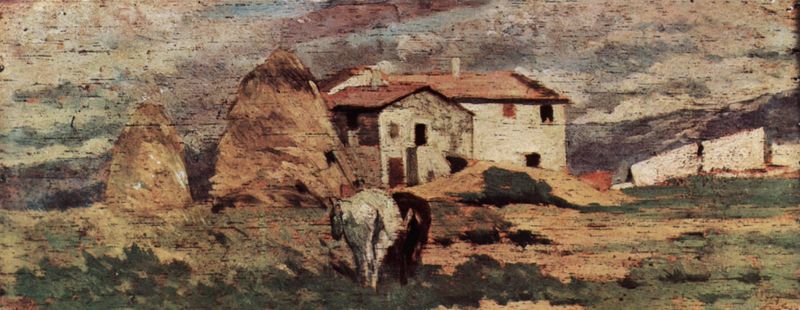
Titel: Bauernhaus in livornesischer Landschaft
Künstler: Giovanni Fattori
Standort: Milano
Institution: Collezione R. Jucker
Schlagwörter: baum, berg, felsen, gemälde, himmel, wolken, gelb, grün, himmerl, impressionismus, landschaft, menschen, ocker, braun, fenster, grau, schwarz, stroh, tür, weiss, dach, gebäude, gras, haus, rot, tier, tiere, wiese, wolke, wand, signatur, öl, erde, häuser, hügel, kühe, natur, vieh, weide, pastos, boden, land, wald, kamin, pferd, pferde, schornstein, garten, landschft, schweif, heu, dorf, mauer, kuh, beige, bauernhof, hof, schlot, blue, red, white, window, black, gold, gray, green, grey, painting, windows, yellow, pink, brown, expressionistisch, alpen, haufen, heuhaufen, bürger, leinwand, schimmel, putz, verwischt, smoke, cloud, clouds, horses, sky, tree, building, field, hills, house, landscape, nature, bauernhäuser, stall, roof, gehöft, brauner, grass, mediterran, animals, tail, gün, plaster, cloudy, door, meadow, pasture, pastoral, hinterteil, doors, buildings, ground, cattle, cow, cows, farm, horse, strohhaufen, chimney, grazing, barn, stoh, hay, straw, mahd, haystack, chimmney, stack, bauernhhof, gedeckte farben, strohberg, agricultural, haystacks, t, warm, farmhouse, rustic, card, doorways, bäuerliche landschaft, farmland, barns, bale of hay, 노을이 지는 하늘에 집과 양이 있다., 파란 초원에 노을색이 입혀져 있다., 집 옆에 짚과 같은 산더미가 두개 있다., 집 오른쪽방향엔 성벽같은 건물이 있다.